Question: I have already installed the latest Android Studio and Android SDK on my computer. But I still have this trouble, anyone can help me to fix this? Thanks

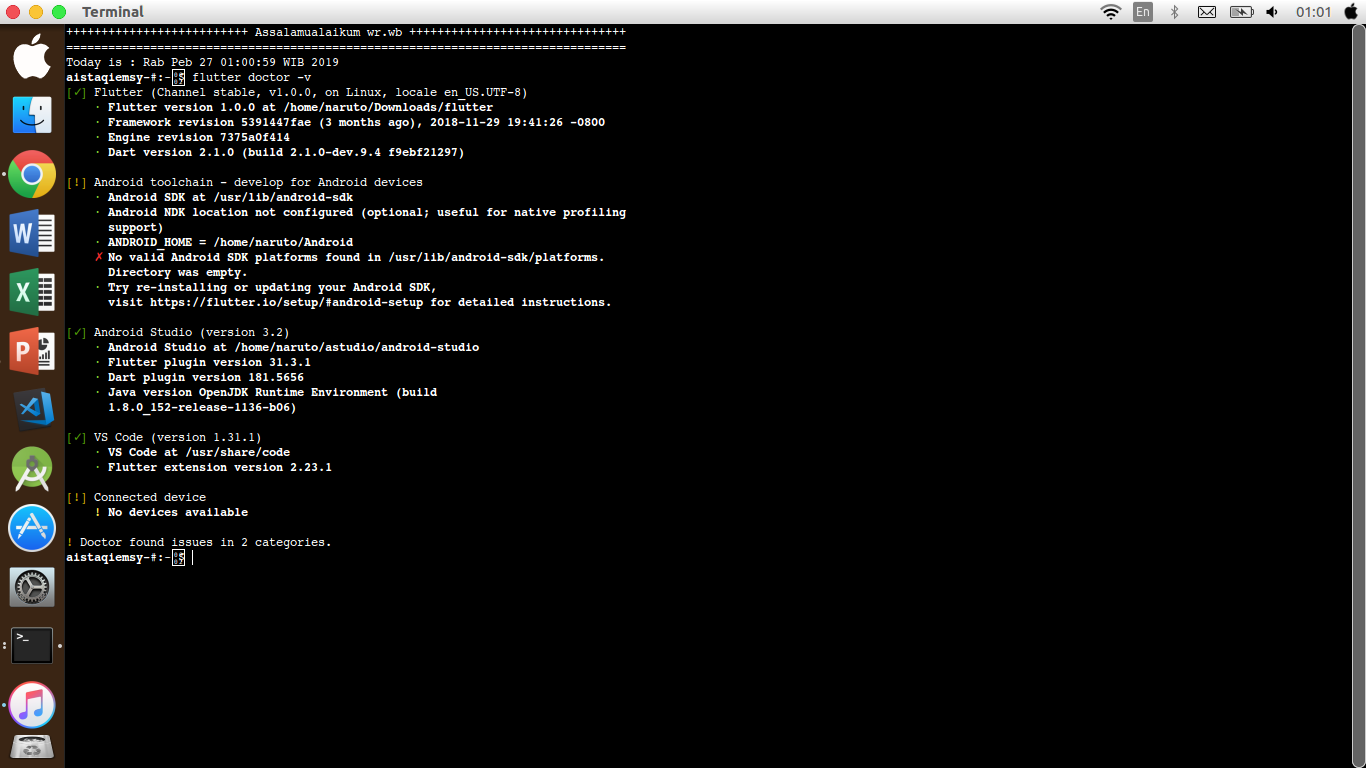
Answer: In Android Studio go to menu > Tools > SDK Manager
and ensure you have at least one platform selected, like 'Android 9.0 (Pie)'
<URL>
Click "OK" to start installation.
You can open SDK manager again and check it shows "Installed" on the right.
When it is done, check 'flutter doctor -v' again.